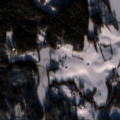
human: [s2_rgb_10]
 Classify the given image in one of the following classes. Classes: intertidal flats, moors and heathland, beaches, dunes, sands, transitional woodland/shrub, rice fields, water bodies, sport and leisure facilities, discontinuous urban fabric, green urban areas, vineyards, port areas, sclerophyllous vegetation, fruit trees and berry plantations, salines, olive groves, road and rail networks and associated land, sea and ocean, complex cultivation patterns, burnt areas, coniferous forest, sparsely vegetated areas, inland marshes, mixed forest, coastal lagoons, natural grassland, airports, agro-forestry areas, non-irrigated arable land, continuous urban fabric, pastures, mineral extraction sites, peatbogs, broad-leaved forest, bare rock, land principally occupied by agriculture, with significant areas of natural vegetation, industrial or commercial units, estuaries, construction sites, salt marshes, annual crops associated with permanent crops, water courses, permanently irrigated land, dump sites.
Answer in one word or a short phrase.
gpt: non-irrigated arable land, land principally occupied by agriculture, with significant areas of natural vegetation, coniferous forest, transitional woodland/shrub, water bodies